Interaction volume radius: 10 \u00c5
Interaction volume height: 15 \u00c5
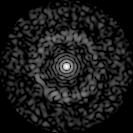
Disorder parameter: 0.8153